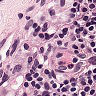
Metastatic tissue present: no